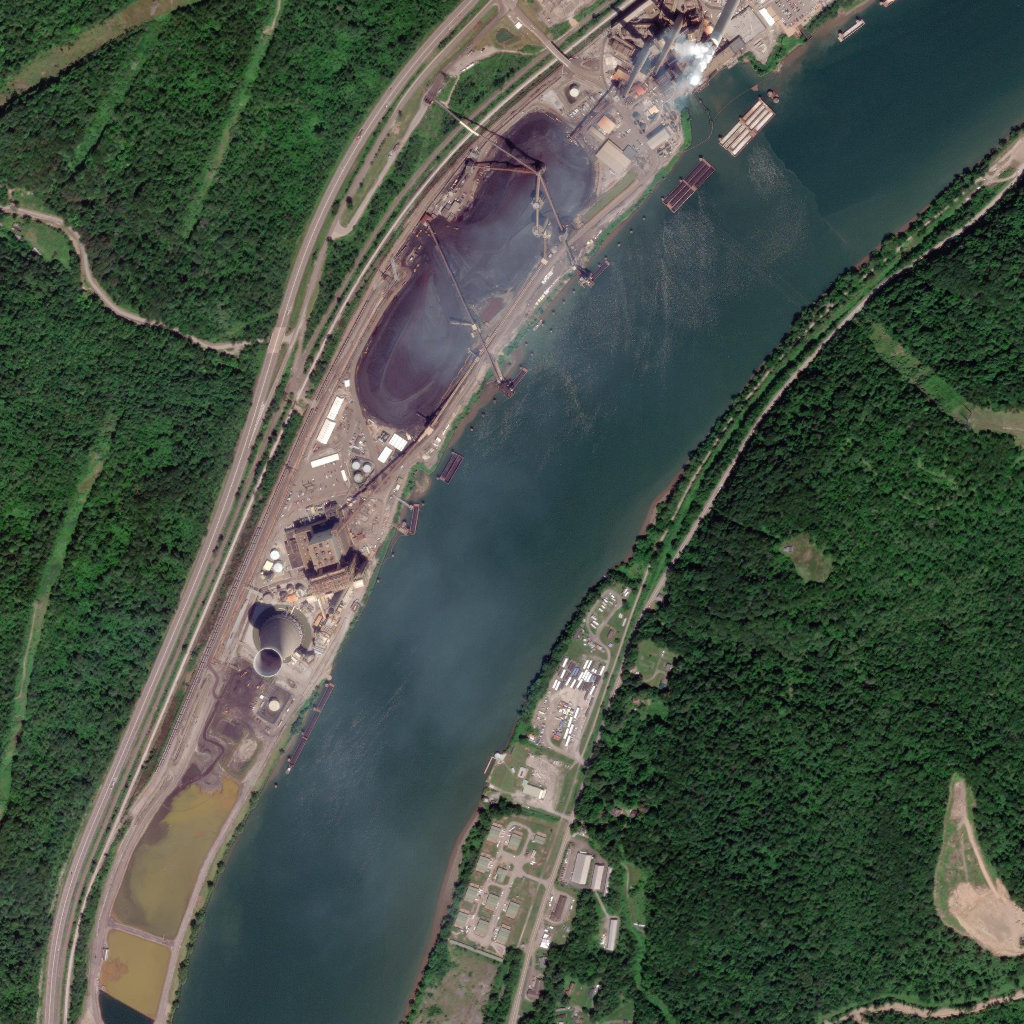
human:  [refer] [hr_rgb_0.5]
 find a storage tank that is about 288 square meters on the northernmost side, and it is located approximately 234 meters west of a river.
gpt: <box>[[55, 8, 56, 9, 0]]</box>